Chest X-ray. View position: PA
Patient age: 40
Patient sex: M
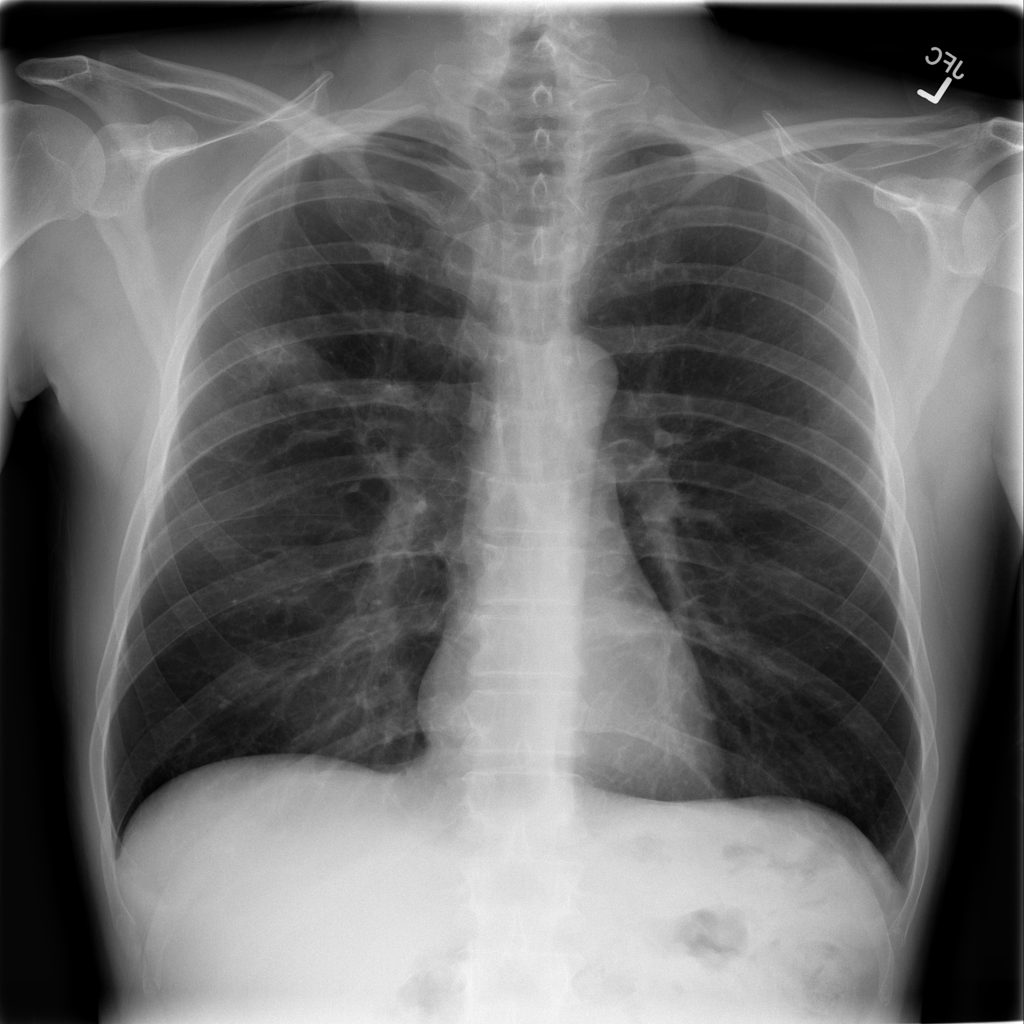
Finding: Pneumothorax